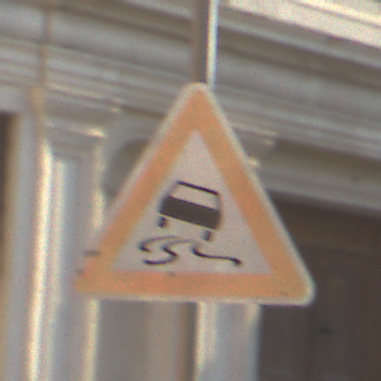
Verkehrszeichen: SchleuderOderRutschgefahr
Umgebung: Outdoor, Urban
Tageszeit: MorningAfternoon
Wetter: Clear
Licht: Natural
Jahreszeit: NotSpecified
Kontrast: HighContrast